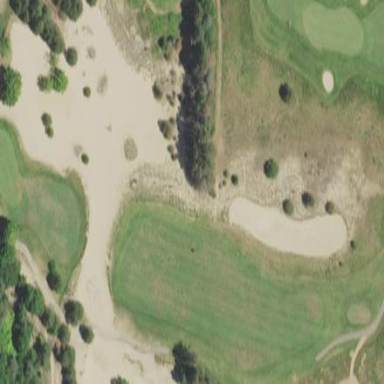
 with lush green grass covering the ground."